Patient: sex M, age 81
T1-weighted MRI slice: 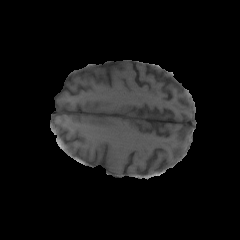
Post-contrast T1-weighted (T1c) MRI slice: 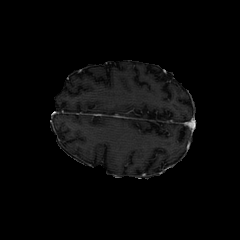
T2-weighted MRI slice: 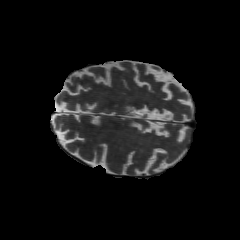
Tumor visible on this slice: no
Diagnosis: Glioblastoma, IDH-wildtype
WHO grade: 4